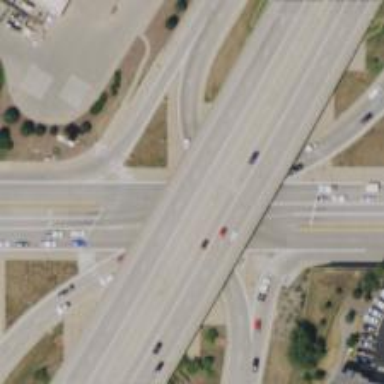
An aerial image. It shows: Bridge over trunk highway expressway.